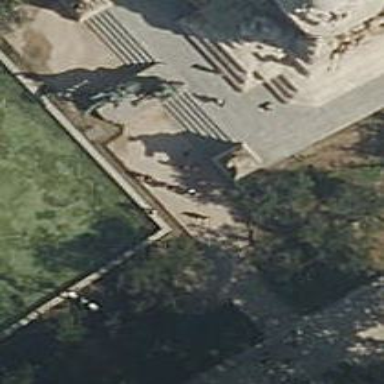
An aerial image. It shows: Statue is featured in the image.